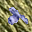
Label: 2